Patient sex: M
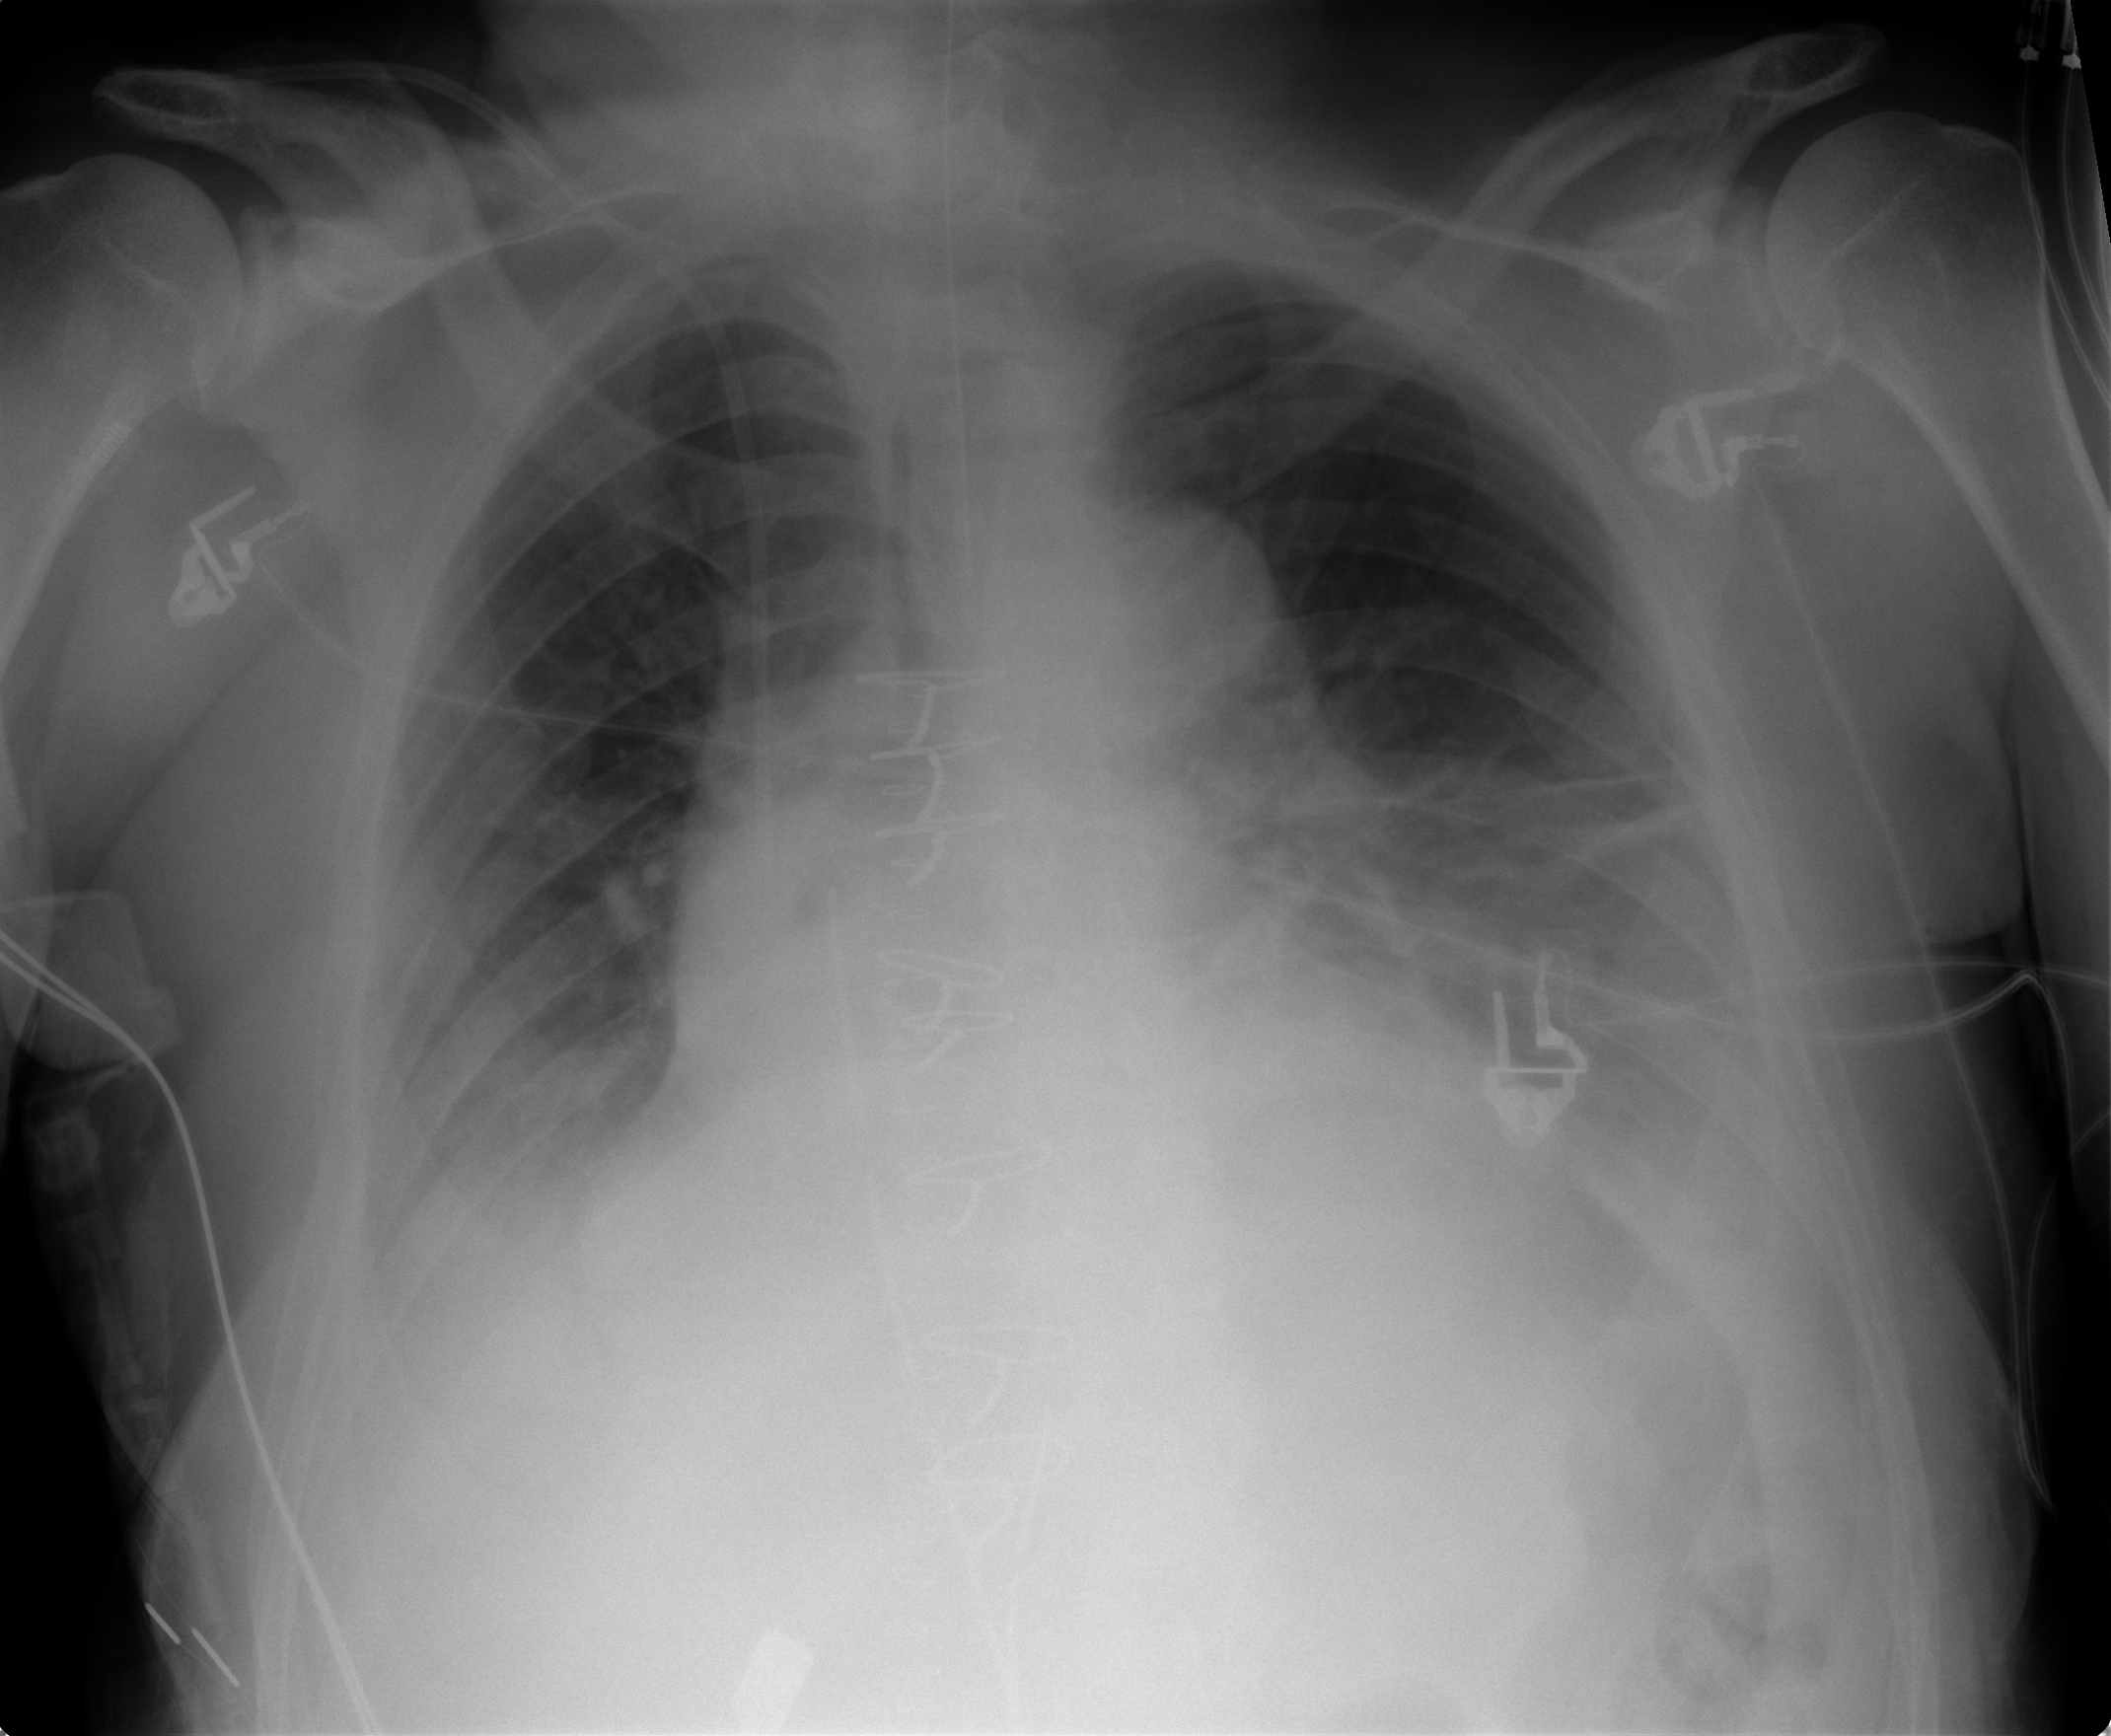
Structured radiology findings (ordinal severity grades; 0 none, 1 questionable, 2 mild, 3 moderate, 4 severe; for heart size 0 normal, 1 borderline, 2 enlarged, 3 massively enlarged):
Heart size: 2
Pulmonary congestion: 2
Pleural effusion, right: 0
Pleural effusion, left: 2
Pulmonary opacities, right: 0
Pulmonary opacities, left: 2
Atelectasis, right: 2
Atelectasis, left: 2